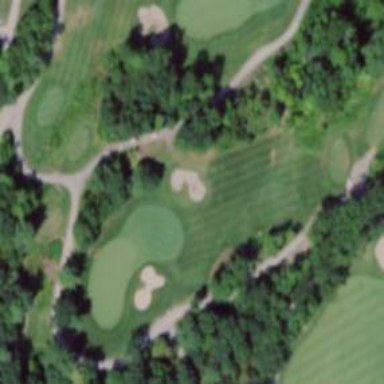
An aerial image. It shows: Area with grass used as rough in golf course.